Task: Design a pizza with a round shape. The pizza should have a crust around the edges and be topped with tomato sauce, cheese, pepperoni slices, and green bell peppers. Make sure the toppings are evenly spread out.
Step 697:
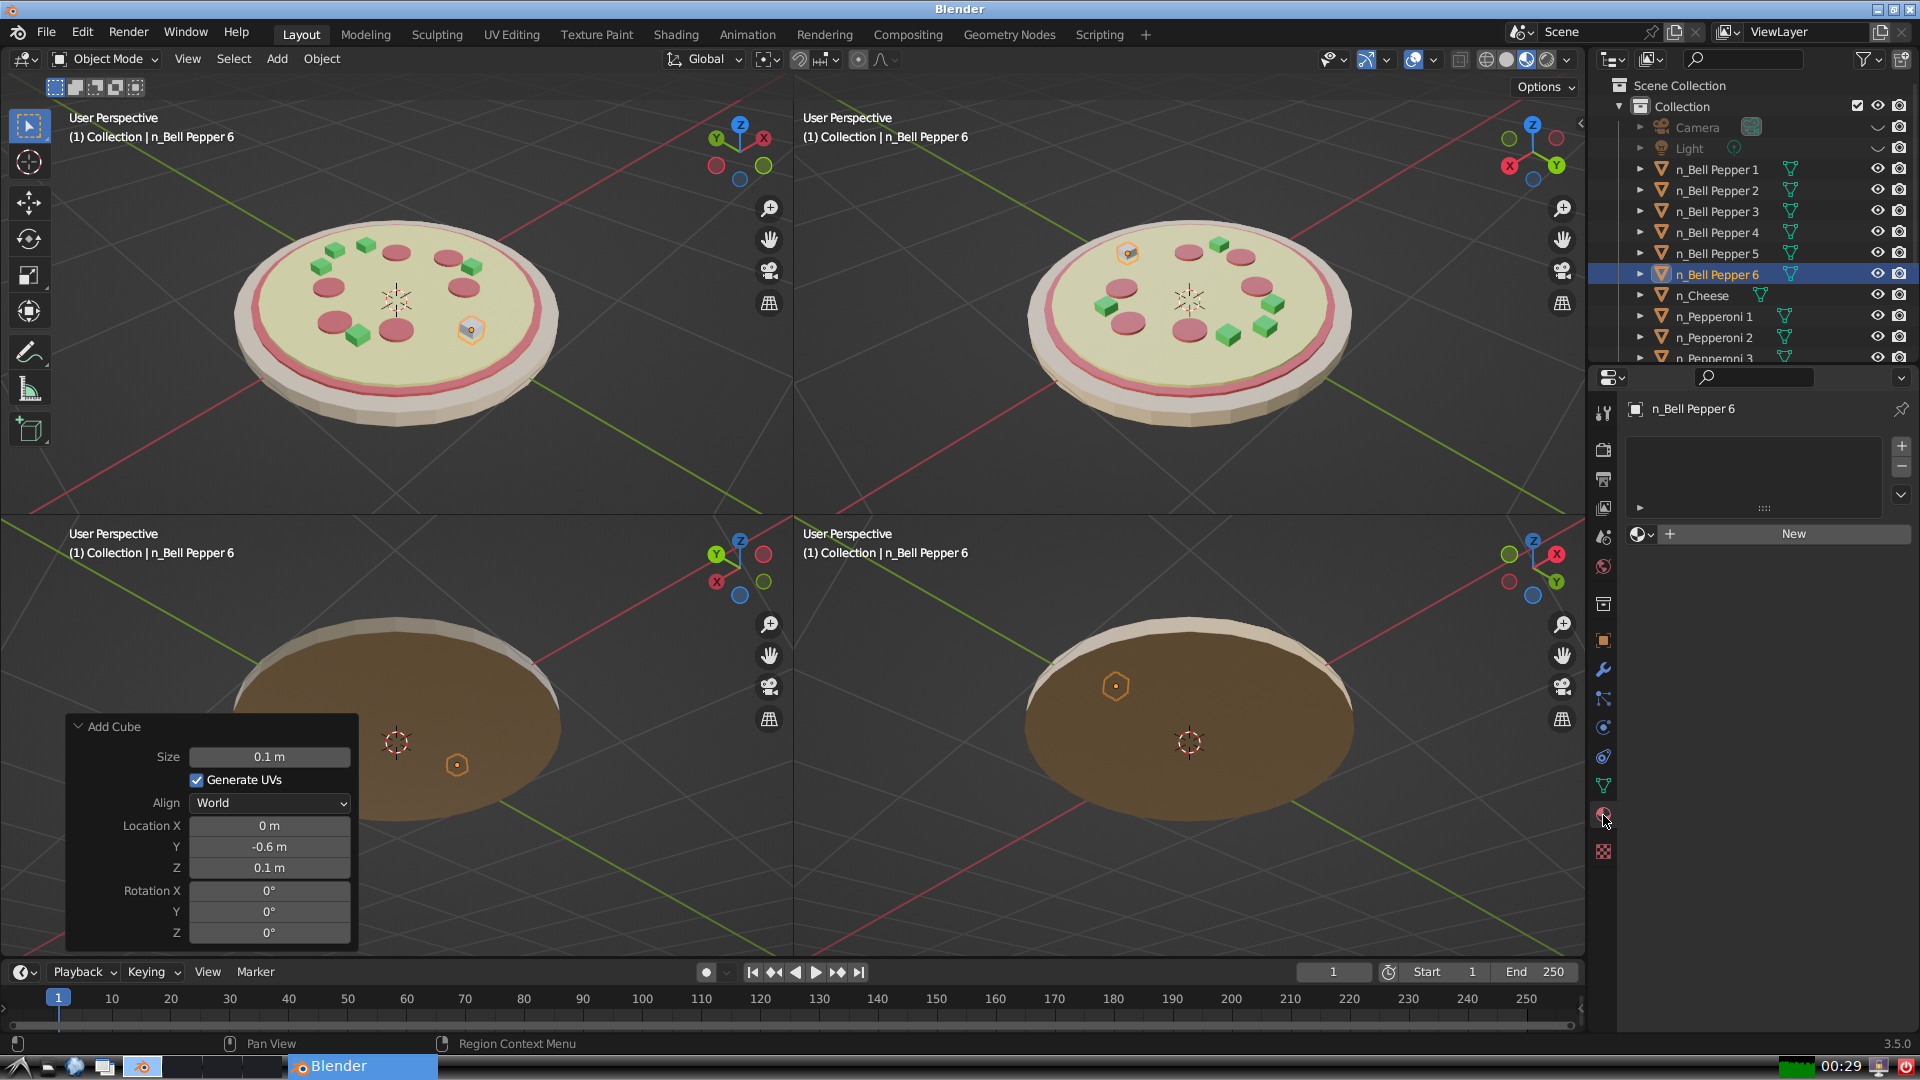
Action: {"mouse_move": [1636, 534]}